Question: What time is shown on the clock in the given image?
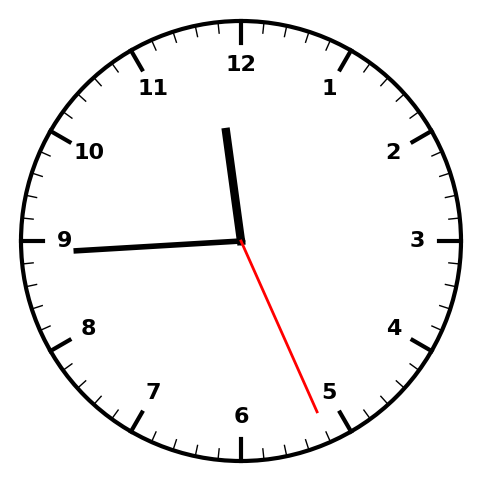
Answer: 11:44:26